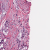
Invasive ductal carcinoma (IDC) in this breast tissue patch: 0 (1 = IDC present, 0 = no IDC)